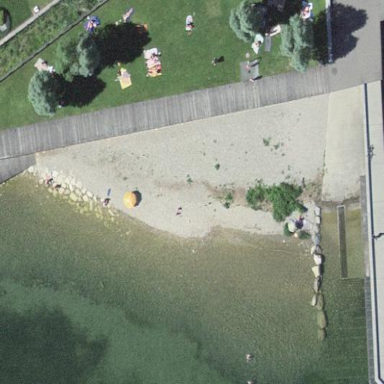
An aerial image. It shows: Picturesque beach with pebblestone surface.